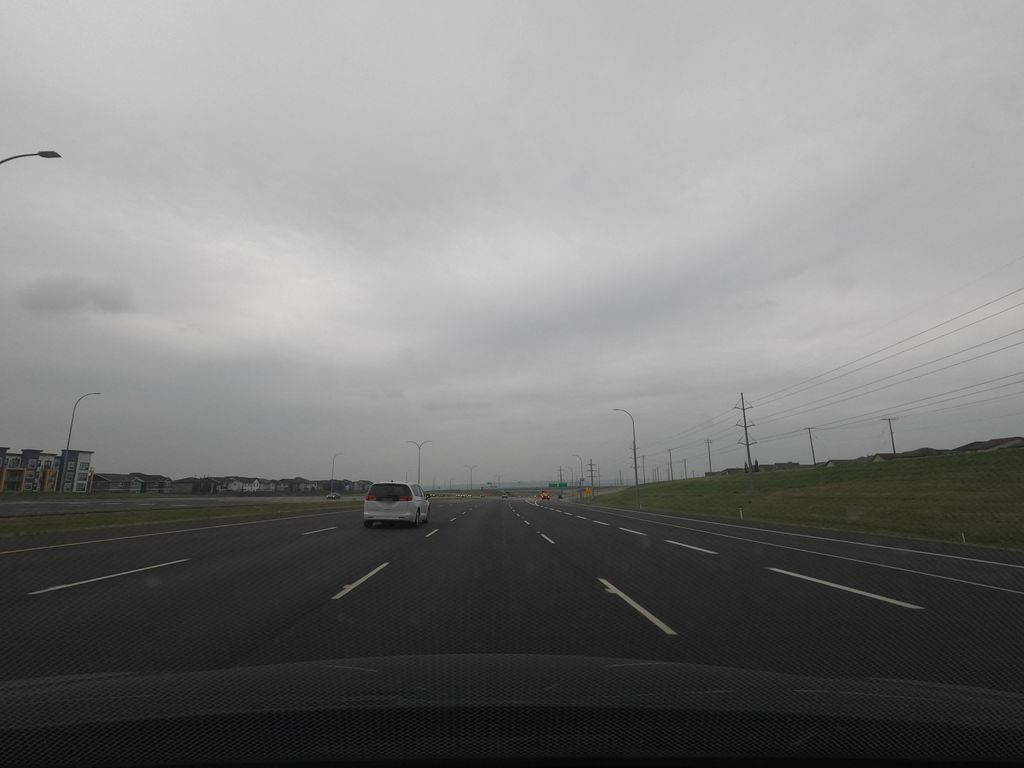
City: calgary